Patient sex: M
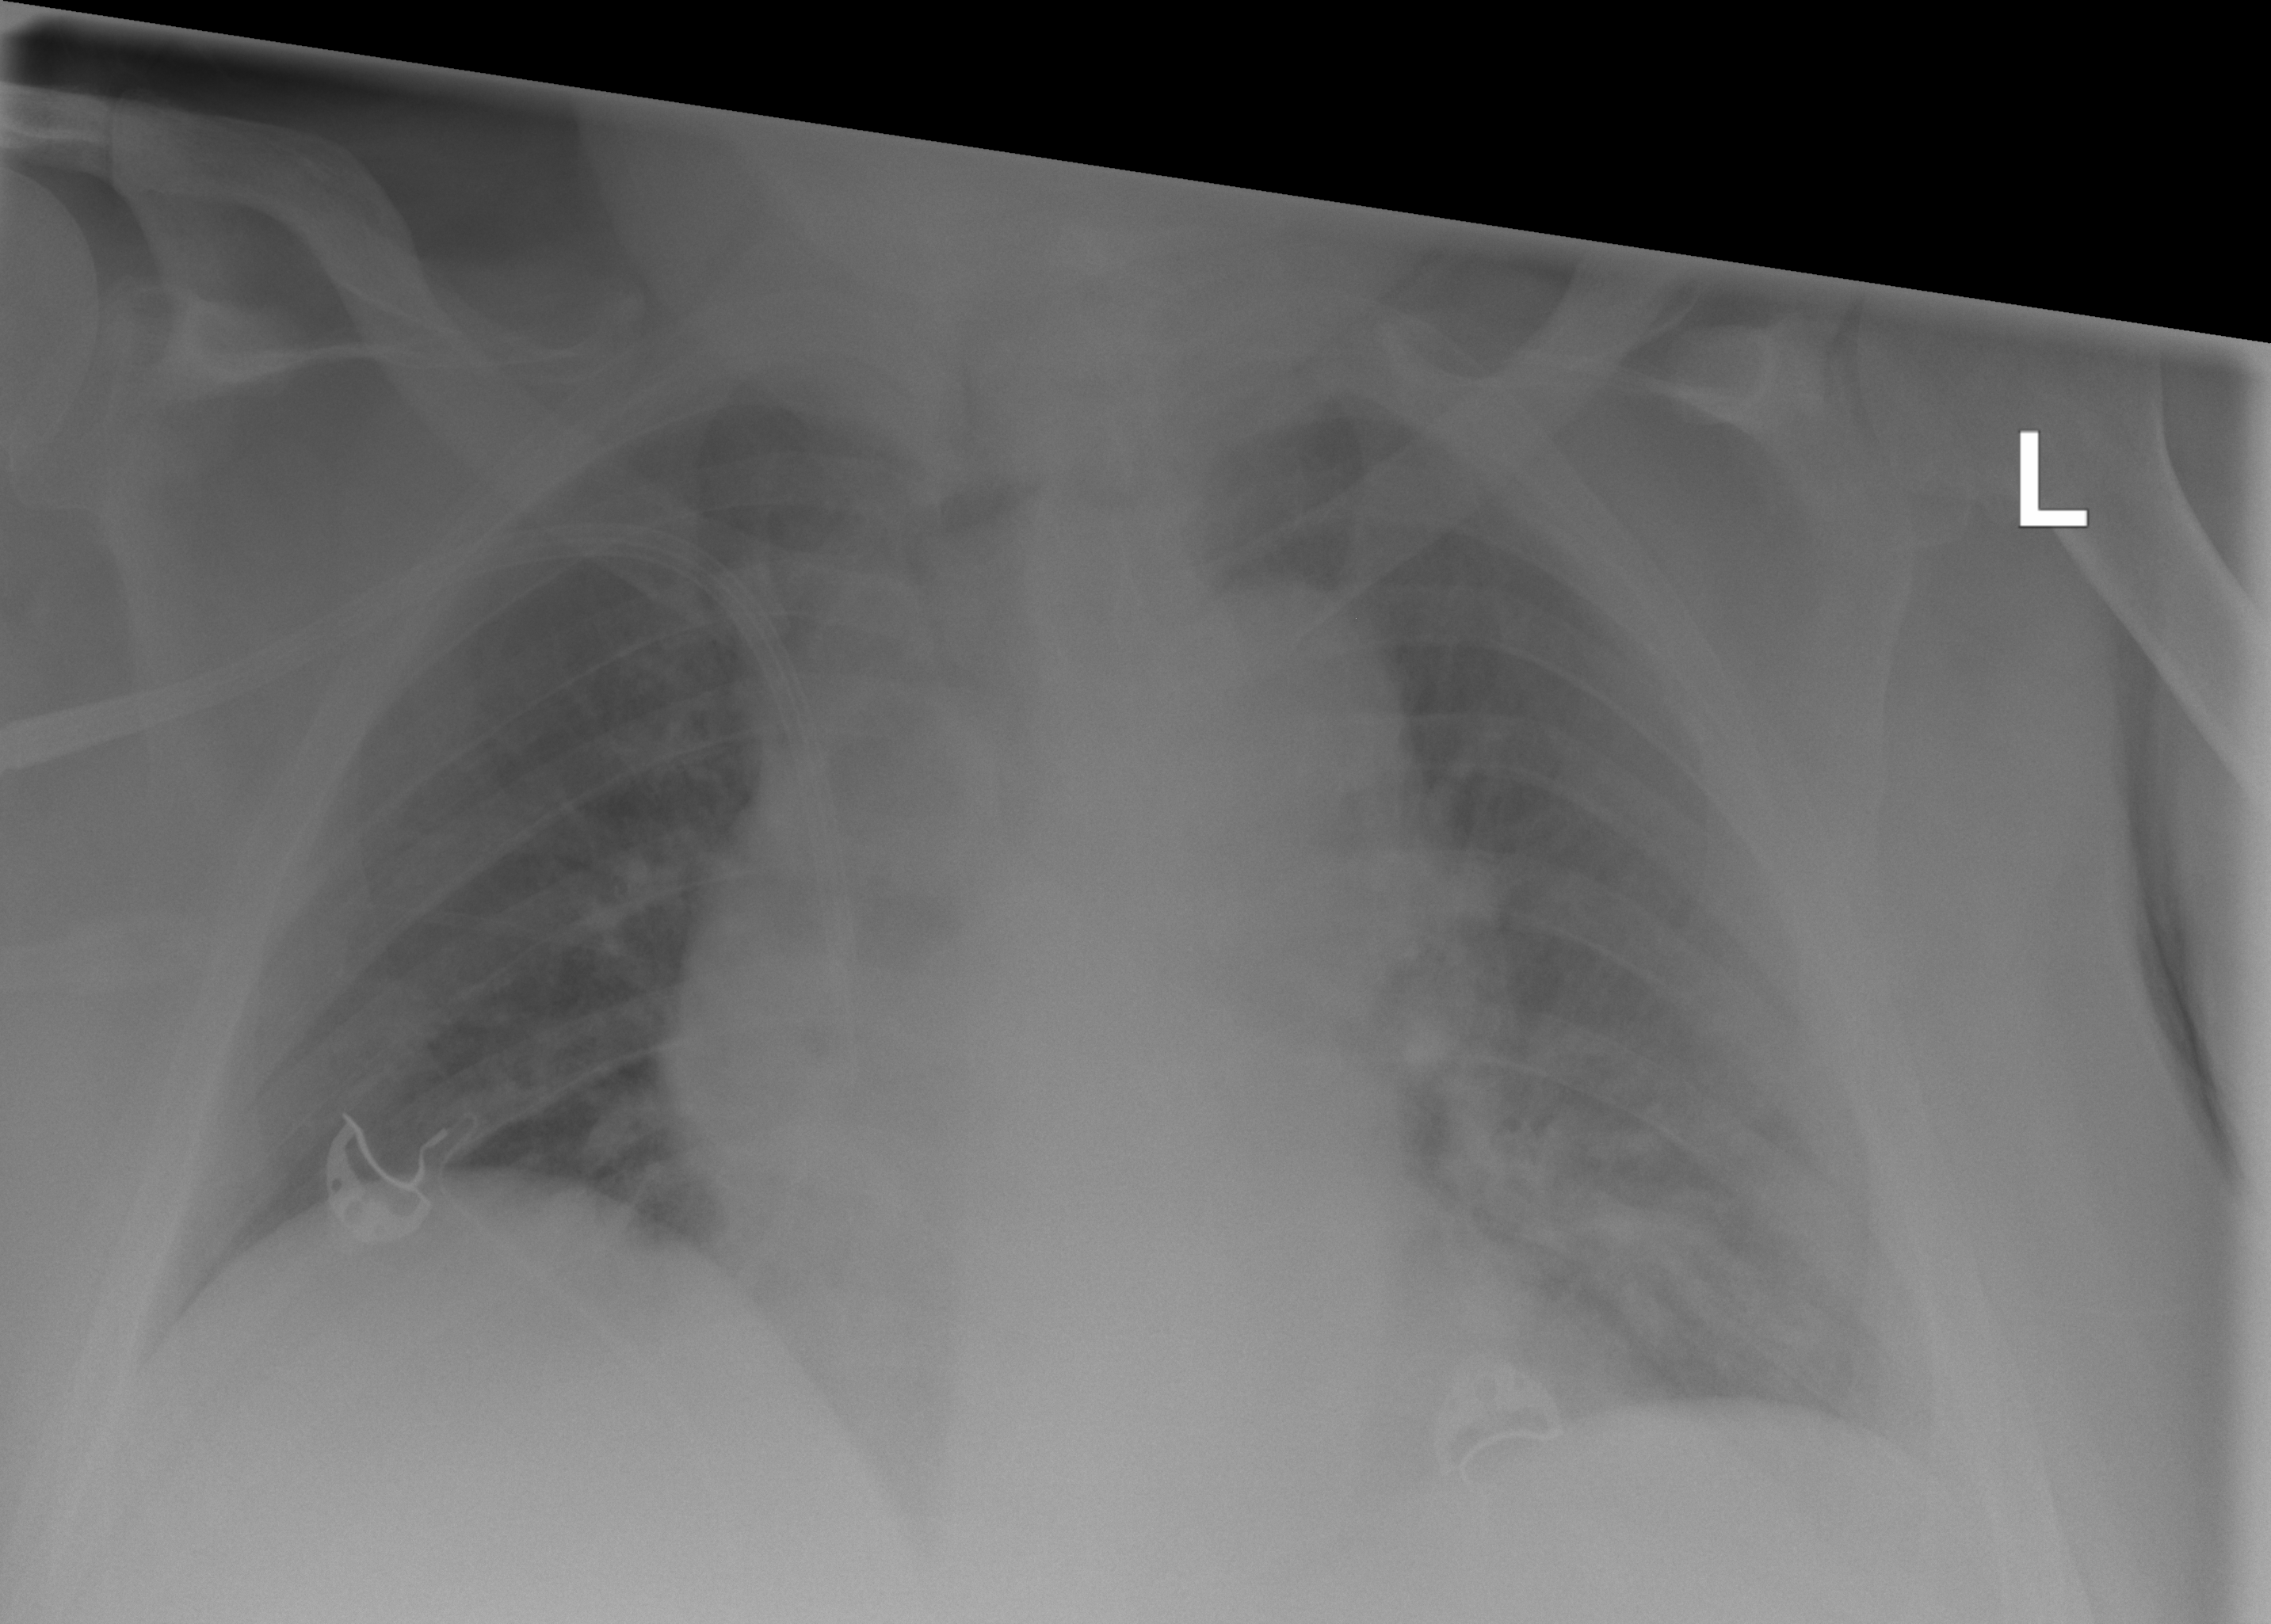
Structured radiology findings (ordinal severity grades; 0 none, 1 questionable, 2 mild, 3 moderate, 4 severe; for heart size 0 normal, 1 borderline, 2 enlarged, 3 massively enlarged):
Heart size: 0
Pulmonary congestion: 1
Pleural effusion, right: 0
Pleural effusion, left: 2
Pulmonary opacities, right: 0
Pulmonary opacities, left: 2
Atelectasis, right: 0
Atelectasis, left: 0